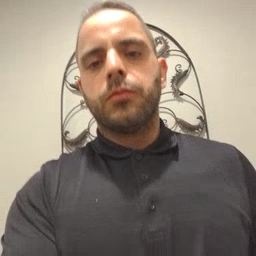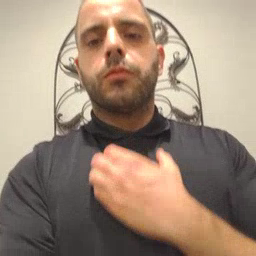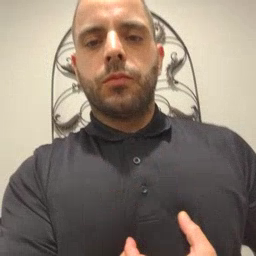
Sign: hungry